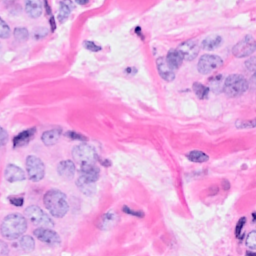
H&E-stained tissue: Breast